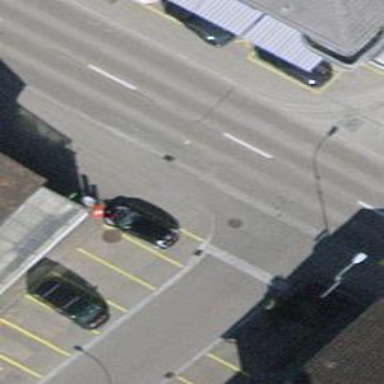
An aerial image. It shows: Charging station.